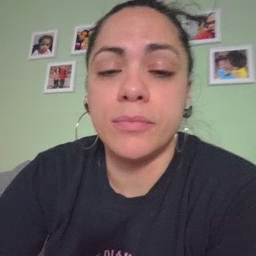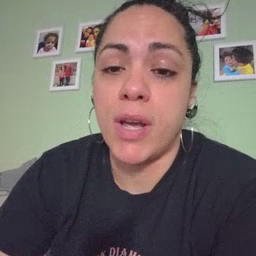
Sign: red